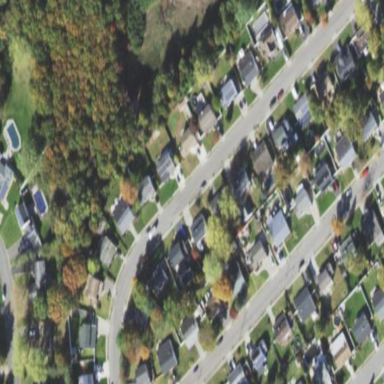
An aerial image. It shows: Sidewalk.